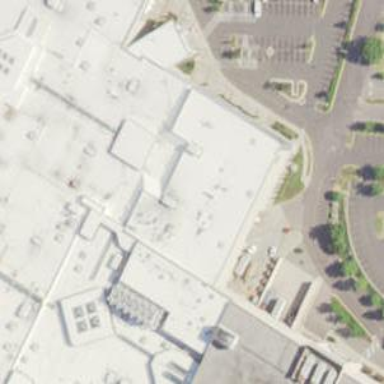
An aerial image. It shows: Food court located inside building.